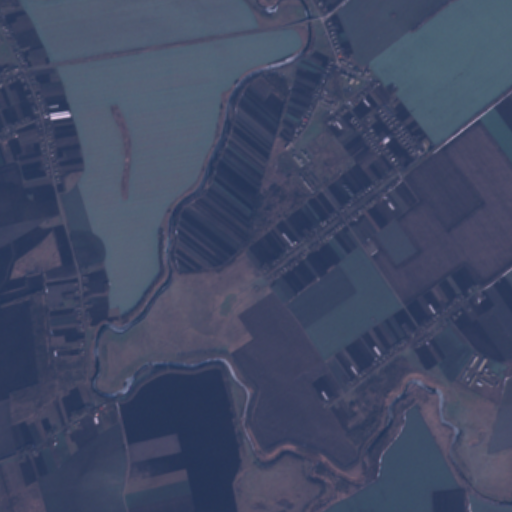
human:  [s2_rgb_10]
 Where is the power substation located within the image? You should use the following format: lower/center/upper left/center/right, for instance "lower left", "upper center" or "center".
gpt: The power substation is located in the center of the image.
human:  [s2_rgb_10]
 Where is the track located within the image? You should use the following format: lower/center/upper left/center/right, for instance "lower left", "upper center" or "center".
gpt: There is no track in the image.